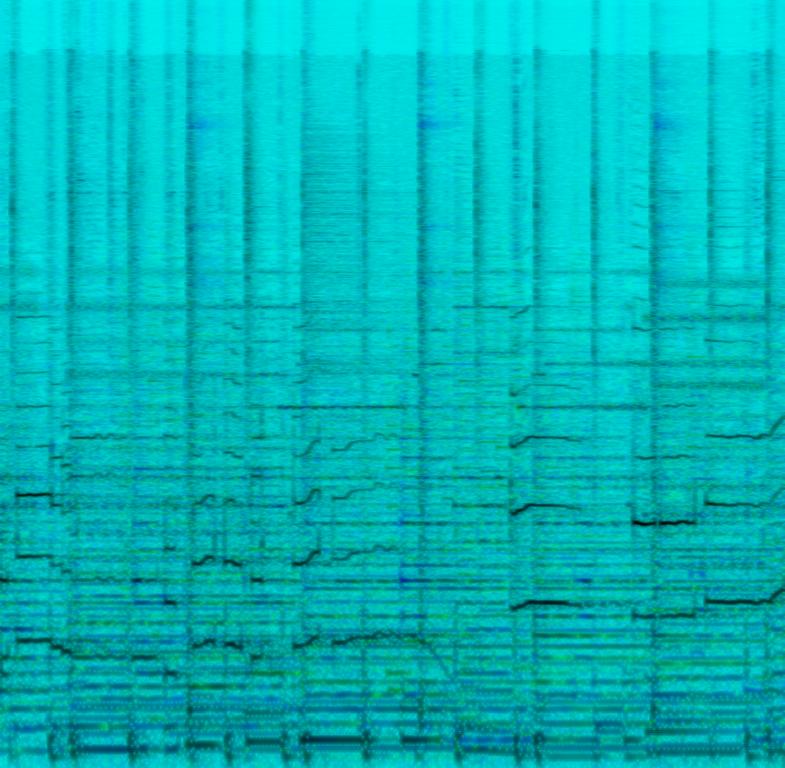
The Rock song features a groovy piano melody followed by passionate electric guitar melody, church organ chord progression, strummed acoustic rhythm guitar chords, shimmering cymbals, punchy snare and mellow kick hits. It sounds emotional, soulful and passionate.